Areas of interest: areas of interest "School"
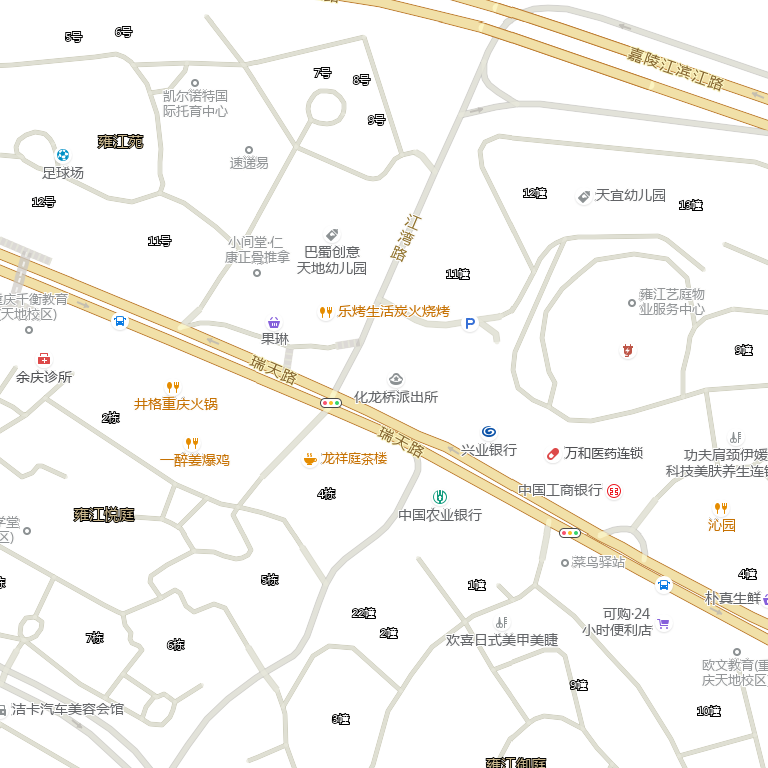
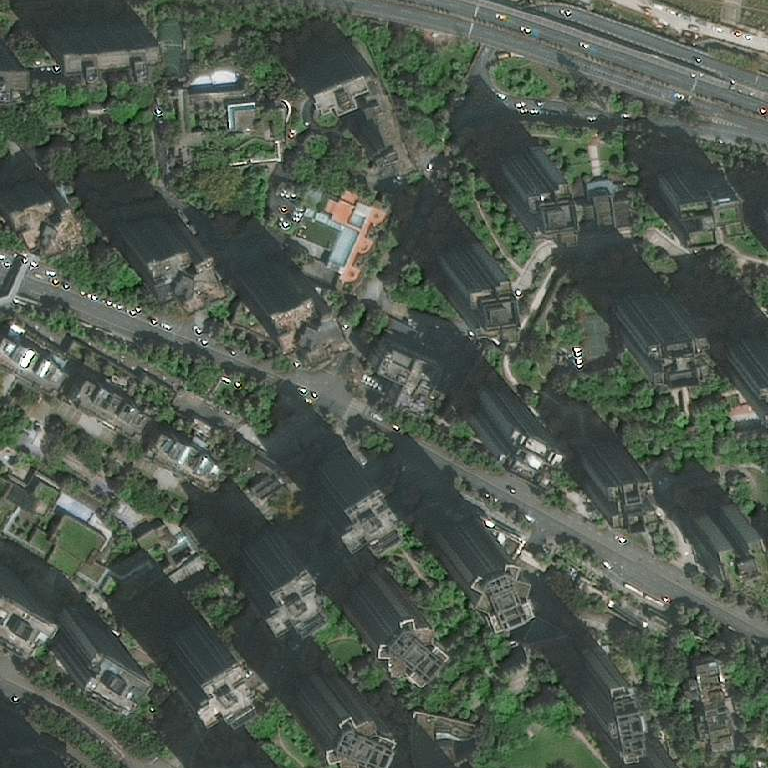